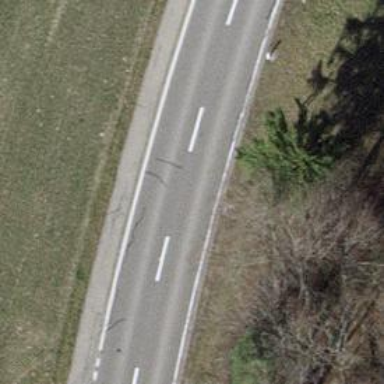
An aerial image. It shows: Secondary road with asphalt surface.